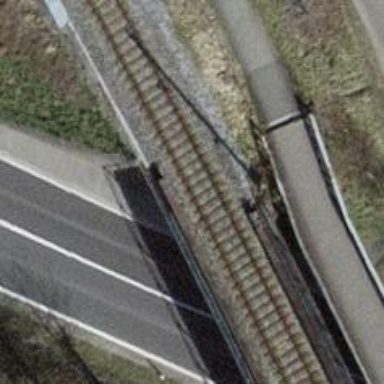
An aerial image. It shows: Railway bridge with electrified contact lines.